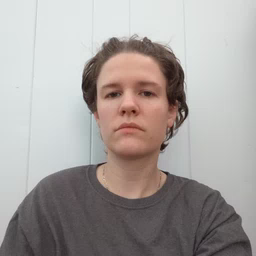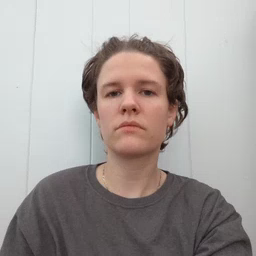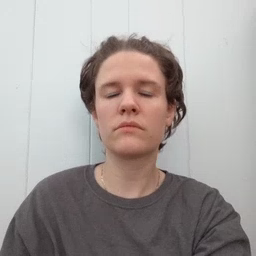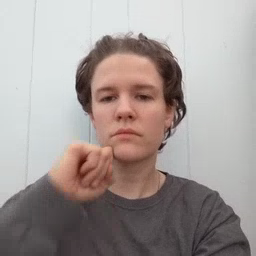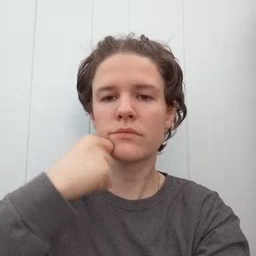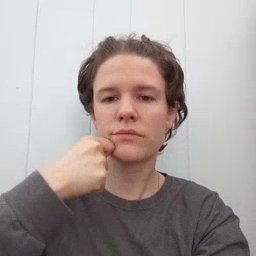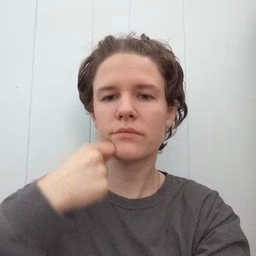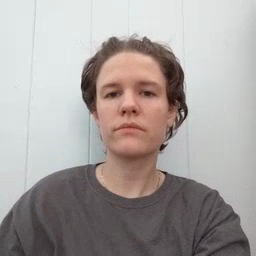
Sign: apple